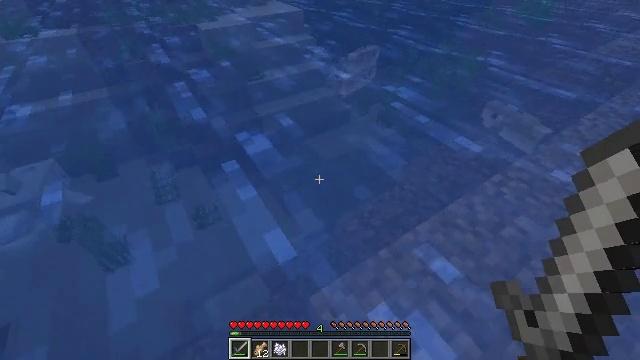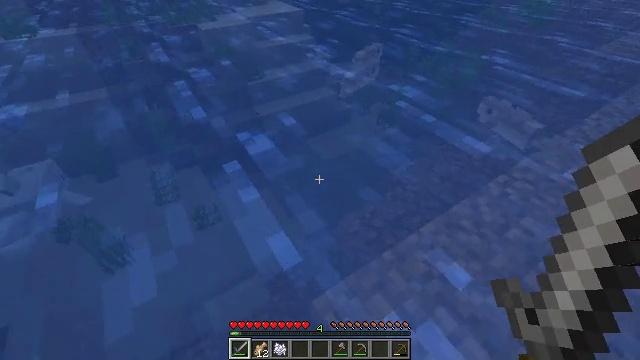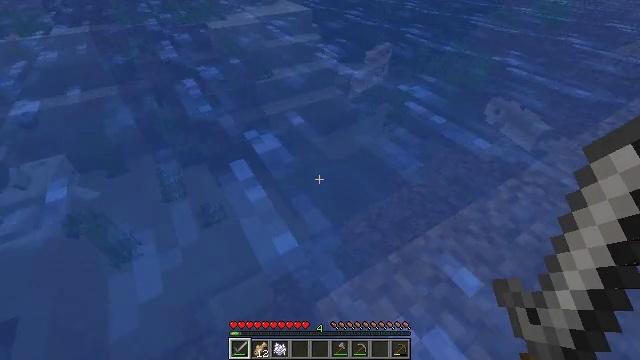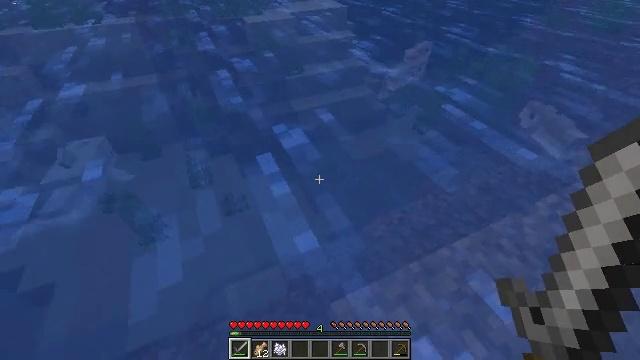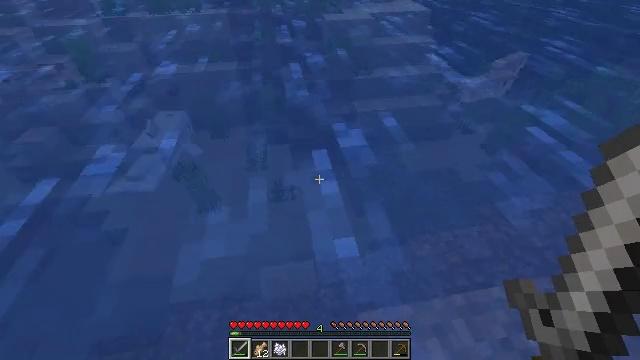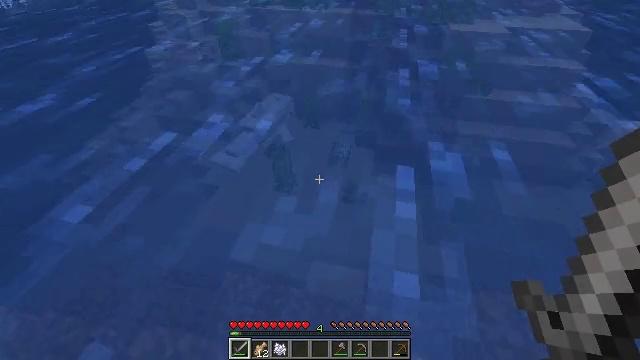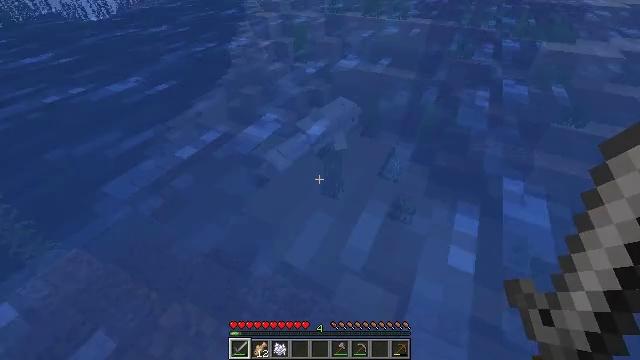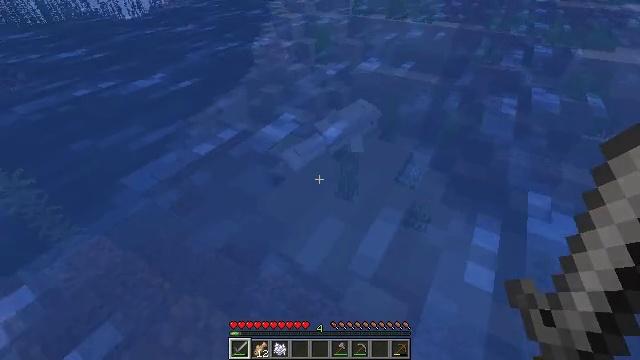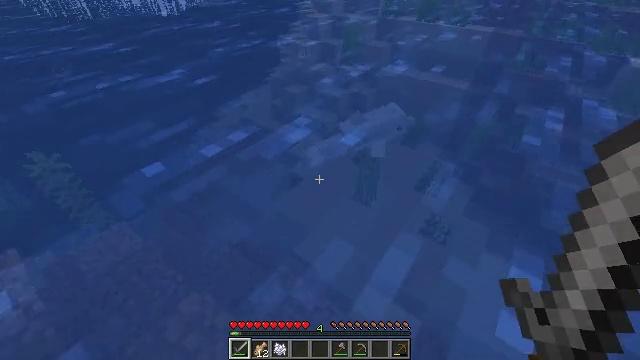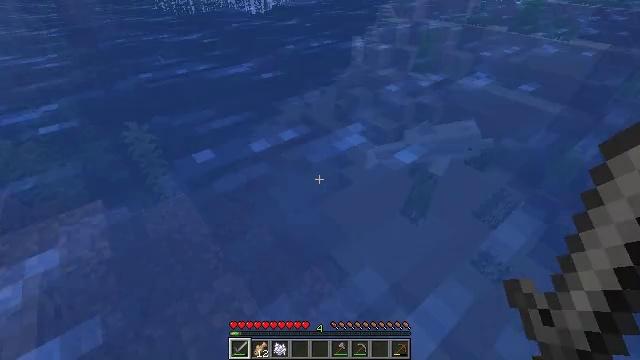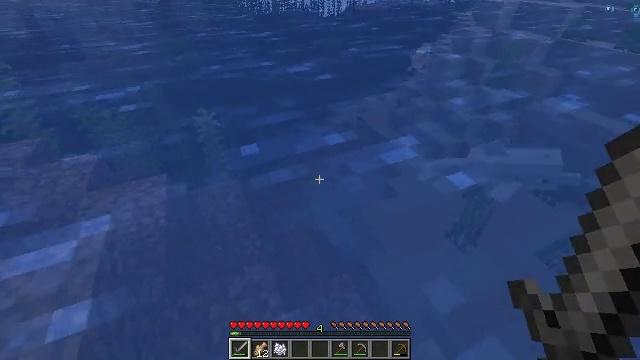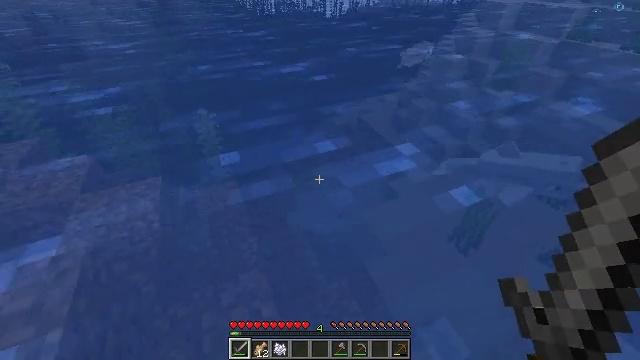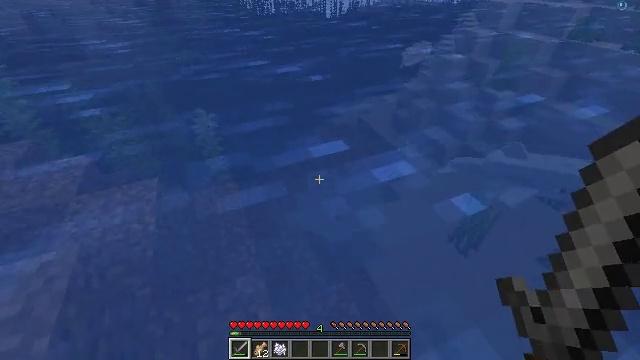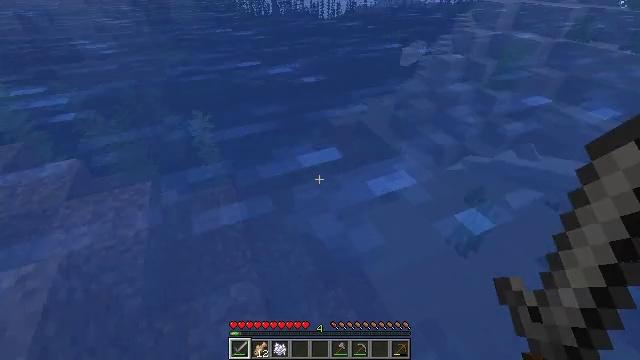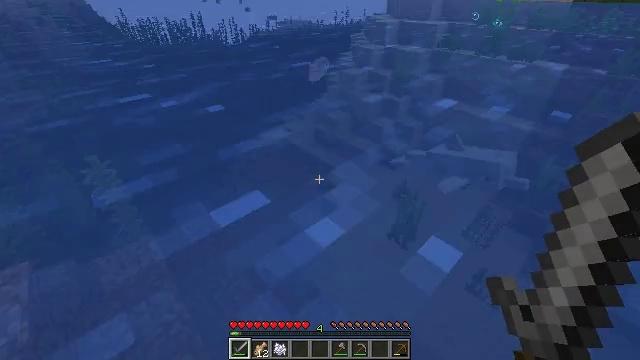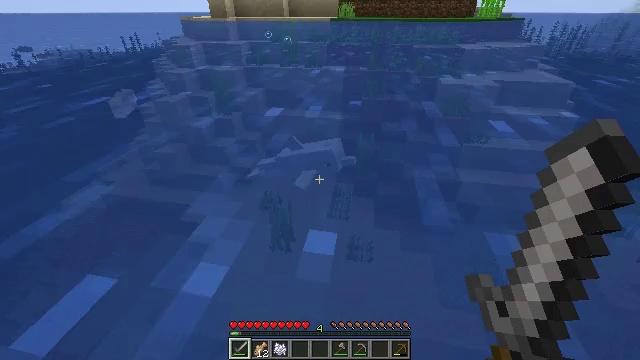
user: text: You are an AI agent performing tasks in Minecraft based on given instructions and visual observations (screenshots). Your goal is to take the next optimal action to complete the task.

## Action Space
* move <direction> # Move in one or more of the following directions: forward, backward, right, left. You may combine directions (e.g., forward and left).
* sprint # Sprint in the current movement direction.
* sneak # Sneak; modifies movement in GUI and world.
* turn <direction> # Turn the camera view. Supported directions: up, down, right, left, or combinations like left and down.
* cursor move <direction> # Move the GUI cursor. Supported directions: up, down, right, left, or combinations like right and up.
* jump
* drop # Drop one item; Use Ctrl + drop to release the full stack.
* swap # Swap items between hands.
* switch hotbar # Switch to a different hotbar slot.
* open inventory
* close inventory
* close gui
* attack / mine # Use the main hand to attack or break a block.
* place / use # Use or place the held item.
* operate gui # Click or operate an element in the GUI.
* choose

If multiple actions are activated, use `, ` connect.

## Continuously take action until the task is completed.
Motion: motion action
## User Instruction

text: Kill the cod.
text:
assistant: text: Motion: move forward and move right
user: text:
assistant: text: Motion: move forward and move right, turn left
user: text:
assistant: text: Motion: move forward and move right, turn left
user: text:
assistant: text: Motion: move forward, turn left
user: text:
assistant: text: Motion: move forward, turn left
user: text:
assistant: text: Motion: move forward, turn left and up
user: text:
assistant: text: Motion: move forward, turn left
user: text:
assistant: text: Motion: move forward, turn left
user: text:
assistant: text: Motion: move forward, turn left
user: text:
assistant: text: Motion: move forward, turn left
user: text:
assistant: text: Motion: move forward
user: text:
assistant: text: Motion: move forward
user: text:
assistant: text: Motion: move forward
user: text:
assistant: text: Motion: move forward, turn right and up
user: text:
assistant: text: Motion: move forward, turn right and up
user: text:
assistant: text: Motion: move forward, turn right and up
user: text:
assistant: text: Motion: move forward, turn right and up
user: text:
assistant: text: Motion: move forward, turn right
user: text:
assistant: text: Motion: move forward
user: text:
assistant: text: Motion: move forward
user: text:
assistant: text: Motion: move forward
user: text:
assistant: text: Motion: move forward
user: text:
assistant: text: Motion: move forward
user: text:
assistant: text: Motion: move forward
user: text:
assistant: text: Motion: move forward
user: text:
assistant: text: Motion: move forward
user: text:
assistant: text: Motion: move forward, turn right
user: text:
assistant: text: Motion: move forward
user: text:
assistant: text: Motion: move forward, turn left
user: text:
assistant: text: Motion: move forward, turn left and up